Brain MRI, t2w sequence, axial 2D slice.
Patient: age 44, sex F, weight 95 kg, height 1.95 m
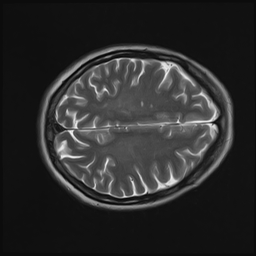